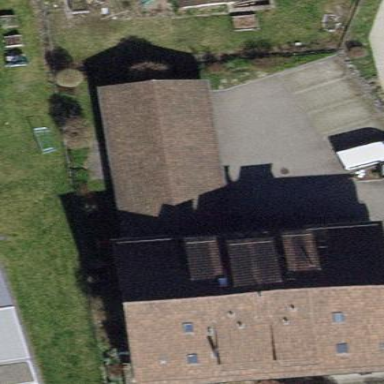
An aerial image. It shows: Building with tiled roof.